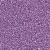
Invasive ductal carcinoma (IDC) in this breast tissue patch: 1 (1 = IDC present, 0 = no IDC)